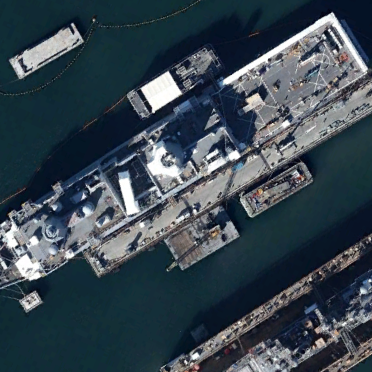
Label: combat